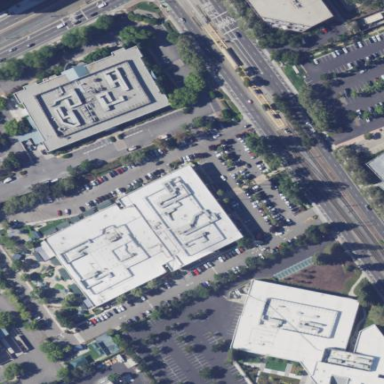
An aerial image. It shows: Office building.